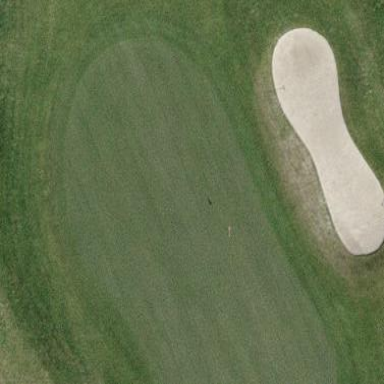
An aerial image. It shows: Picturesque green golfing area with grass land use.